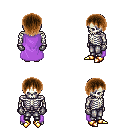
a pixel art fantasy rpg character, male body template, skeleton, lavender cape, metal pants, brown plain hairstyle, metal gloves, gold boots, four views (front, back, left, right), 2x2 character sprite sheet, small pixel art, hard edges, no anti-aliasing